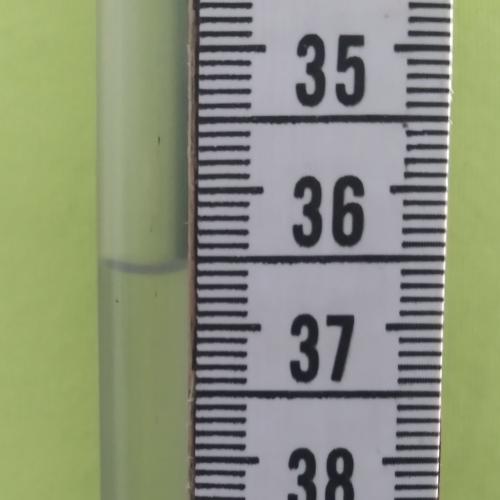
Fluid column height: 36.6 cm